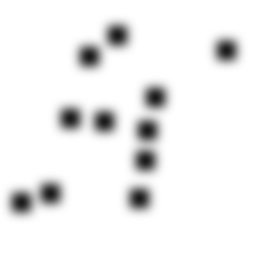
Squares: 11
Triangles: 0
Stars: 0
Total shapes: 11